Aerial crown-view tile of a tropical tree (Barro Colorado Island, Panama), acquired 20250715:
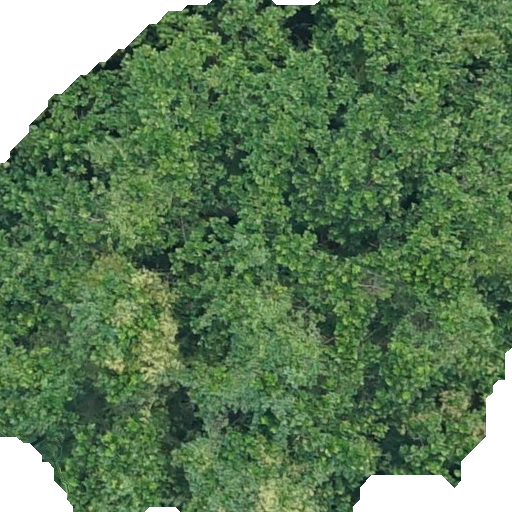
Species: Anacardium excelsum
GBIF accepted scientific name: Anacardium excelsum
Crown area: 396.319 m²